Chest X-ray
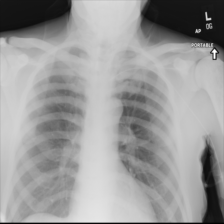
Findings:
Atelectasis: negative
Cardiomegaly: negative
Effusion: negative
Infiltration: negative
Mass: negative
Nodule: negative
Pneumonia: negative
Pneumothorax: negative
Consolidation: negative
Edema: negative
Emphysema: negative
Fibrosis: negative
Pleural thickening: negative
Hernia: negative